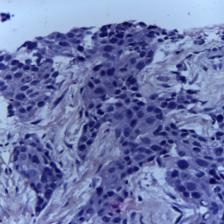
Diagnosis: OSCC